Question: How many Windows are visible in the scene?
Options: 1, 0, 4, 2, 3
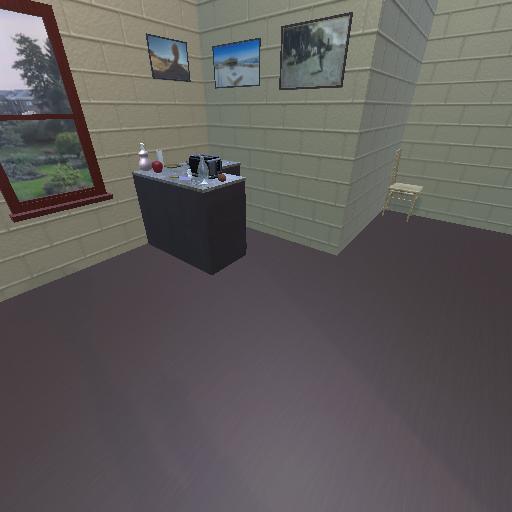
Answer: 1